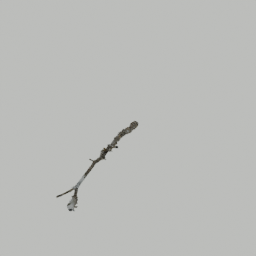
Label: nature